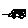
Label: car